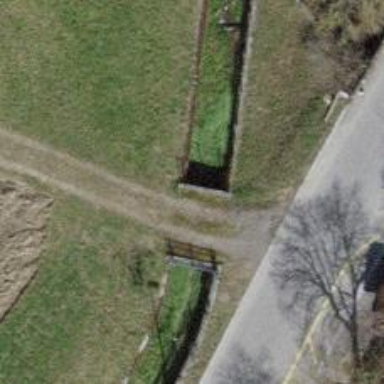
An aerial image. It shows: Culvert tunnel.